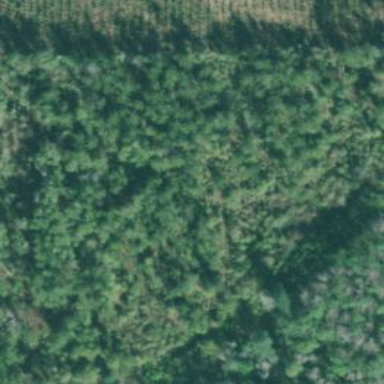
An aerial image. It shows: Forest area predominantly covered with needle-leaved trees.